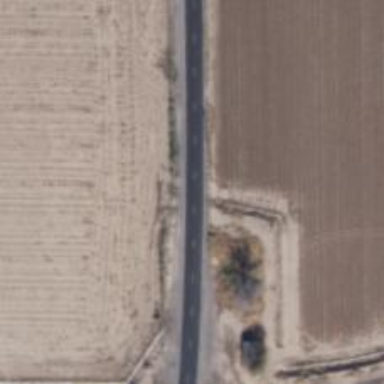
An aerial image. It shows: Tertiary road with asphalt surface.